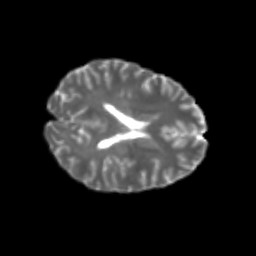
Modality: T2w
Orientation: axial
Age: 20
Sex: male
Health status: healthy
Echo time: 0.074 s